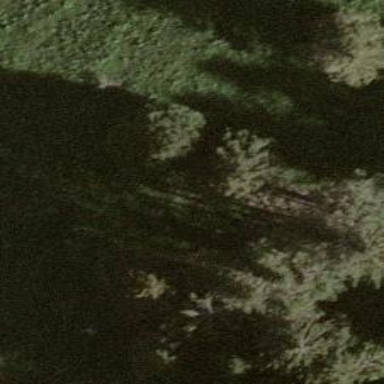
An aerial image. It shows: Single tag "natural: tree."